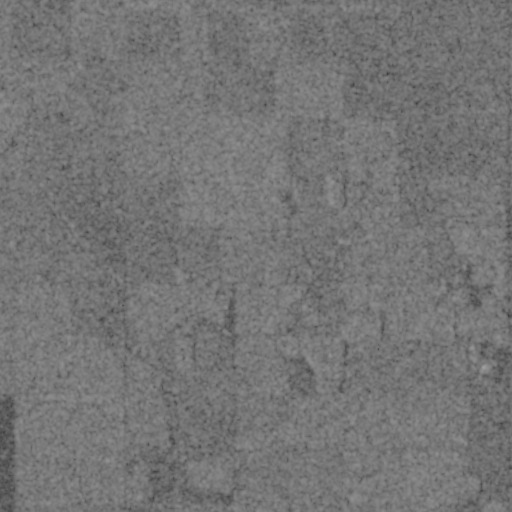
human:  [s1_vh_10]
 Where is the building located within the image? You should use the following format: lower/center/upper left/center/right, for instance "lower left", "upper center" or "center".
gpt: The building is located in the lower center of the image.
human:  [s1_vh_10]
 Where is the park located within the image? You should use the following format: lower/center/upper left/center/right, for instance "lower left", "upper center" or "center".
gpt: There is no park in the image.

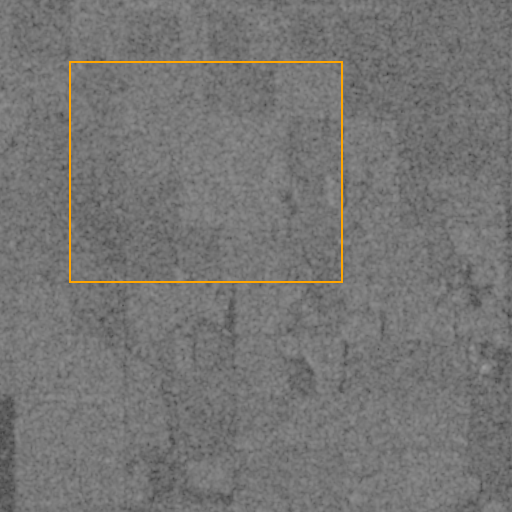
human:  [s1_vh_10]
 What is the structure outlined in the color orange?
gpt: The structure outlined in orange is a crop field.
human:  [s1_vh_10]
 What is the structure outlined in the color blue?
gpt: There is no blue outline.